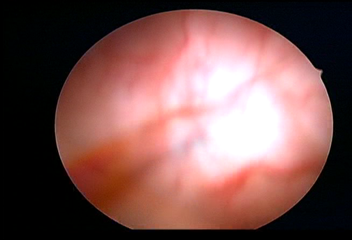
Modality: WLC
Class: Normal mucosa
Bladder cancer association: No